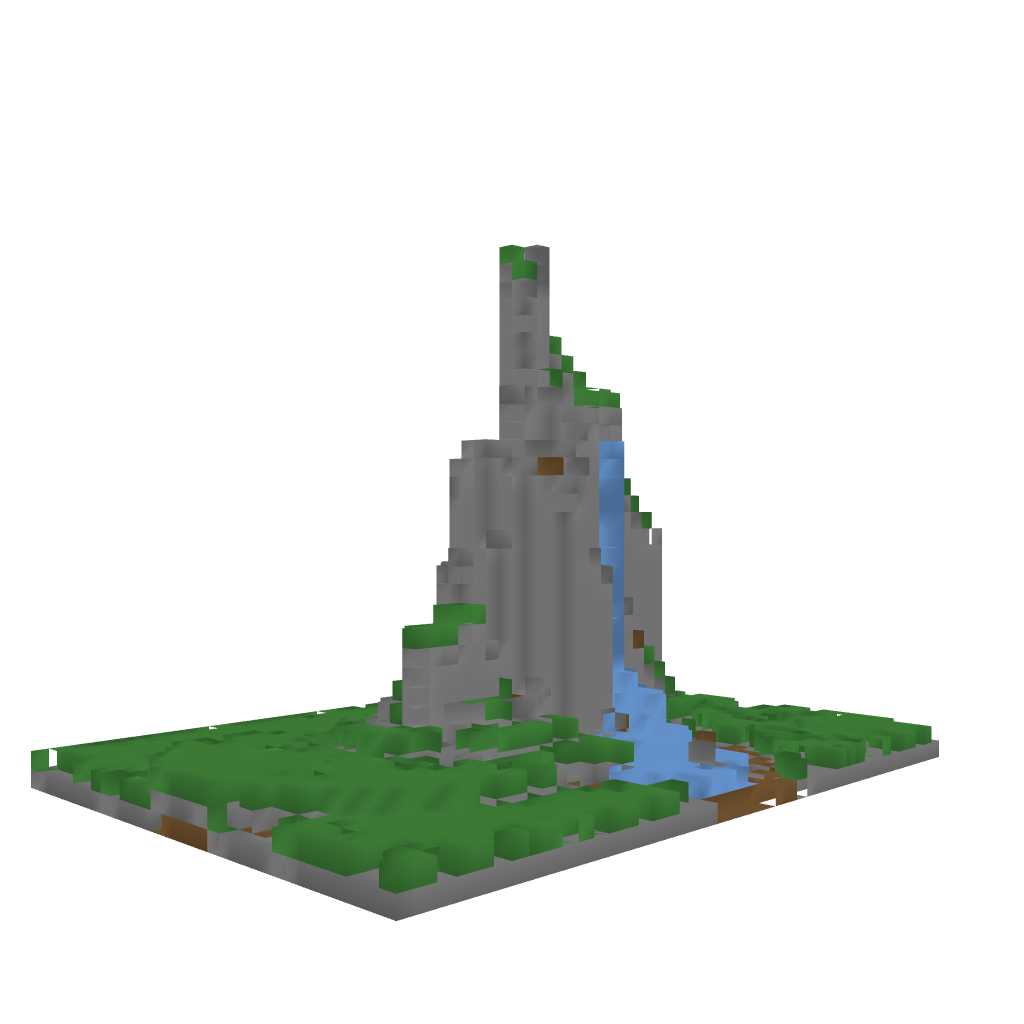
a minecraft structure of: Mini Mountain With WaterFall good quality